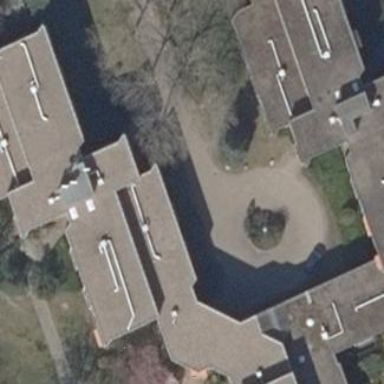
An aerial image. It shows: Dormitory building with flat roof.